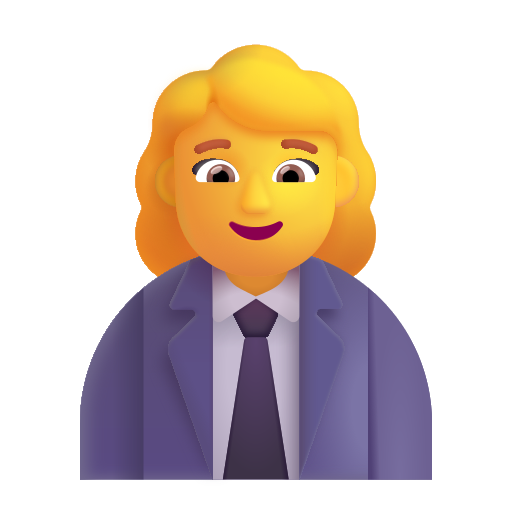
woman office worker color default